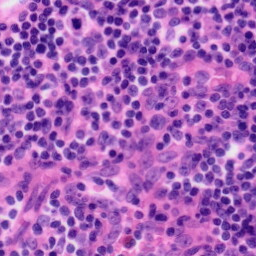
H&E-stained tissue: Tonsil